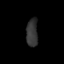
Tissue: prostate
Cell type: Myeloid cells
Senescence score: 0.2084
Nuclear area (px): 315
Mean DAPI intensity: 52.406